Question: I'm having trouble accessing a widget (the discord widget) from selenium. The code sometimes works, sometimes it doesn't. I need it to be consistent.
This is the <URL>
Here's the iframe source I am concerned about :
'''
<iframe id="discordIframe" title="discordIframe" src="https://discordapp.com/widget?id=162891400684371968&amp;
theme=dark" width="100%" height="365"
allowtransparency="true" frameborder="0">
#document
</iframe>
'''
The elements I need to check are in the #document, although I've noticed that sometimes the #document doesn't even load in but even when it does, my program still can't find the required element.
Here's a fully reproducible code sample:
'''
import selenium.webdriver as webdriver
import selenium.webdriver.common.by as by
import selenium.webdriver.support.ui as ui
import selenium.webdriver.support.expected_conditions as EC
CHROMEDRIVER_PATH = r'D:\Software\Chromedriver\chromedriver.exe'
browser = webdriver.Chrome(executable_path = CHROMEDRIVER_PATH)
std_wait = ui.WebDriverWait(browser, 10)
extended_wait = ui.WebDriverWait(browser, 30)
iframe_wait = ui.WebDriverWait(browser, 90)
print("Visiting Discord....")
browser.get(r"https://slayersclub.bethesda.net/en/#")
leaderboard = std_wait.until(EC.presence_of_element_located((by.By.CSS_SELECTOR, "div[class = 'module top-contributors']"))
)
browser.execute_script("arguments[0].scrollIntoView();", leaderboard)
iframes = extended_wait.until(EC.presence_of_all_elements_located((by.By.CSS_SELECTOR, "div[class = 'frame frame--padding']"))
)
iframes[1].click()
discordframe = iframe_wait.until(EC.presence_of_element_located((by.By.CLASS_NAME, "discordIframe"))
)
browser.switch_to.frame(discordframe)
extended_wait.until(EC.presence_of_element_located((by.By.CLASS_NAME, "widgetBtnConnect-2fvtGa"))
).click()
'''
It's possible to get an error code in pretty much all the 'wait' parts of the code as I've noticed. But more so in the 'discordIframe' and 'widgetBtnConnect-2fvtGa' part. Even though I can clearly see everything has loaded in, the program still keeps waiting and eventually throws out the error.

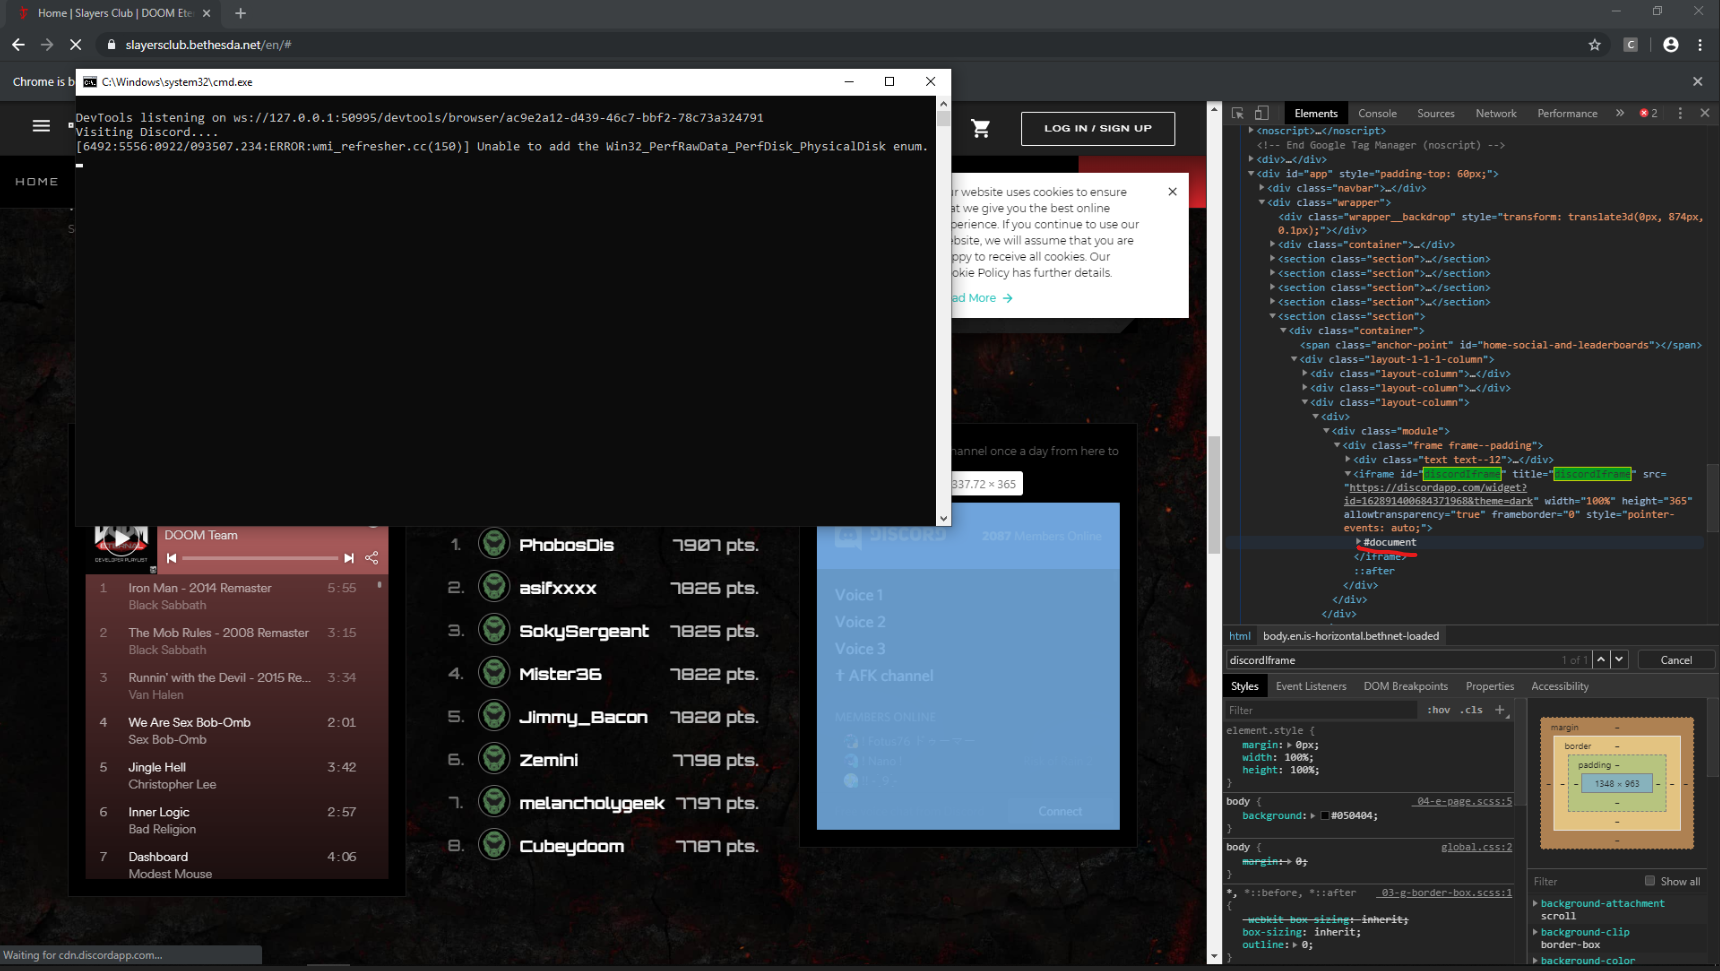
Answer: To Access Item in Iframe Write This Code:
'''
WebDriverWait(driver,20).until(EC.frame_to_be_available_and_switch_to_it((By.CSS_SELECTOR,"#discordIframe")))
'''
To Switch Again Write This Code
'''
browser.switch_to_default_content()
'''